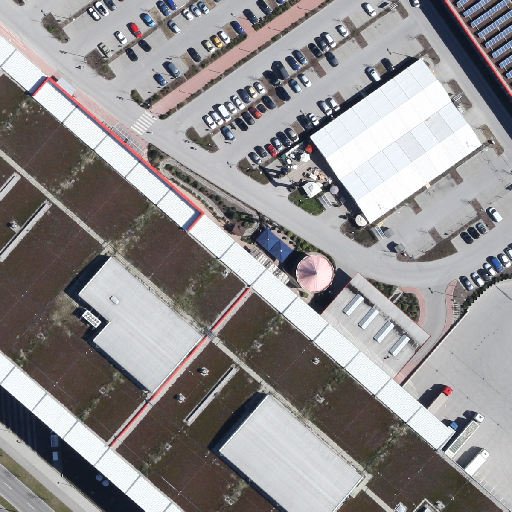
Referring expression: bikeway along with tree